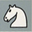
Piece: wN